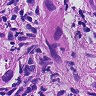
Metastatic tissue present: yes